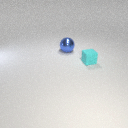
small cyan rubber cube in front of large blue metal sphere